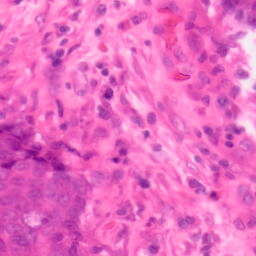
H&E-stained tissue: Colon